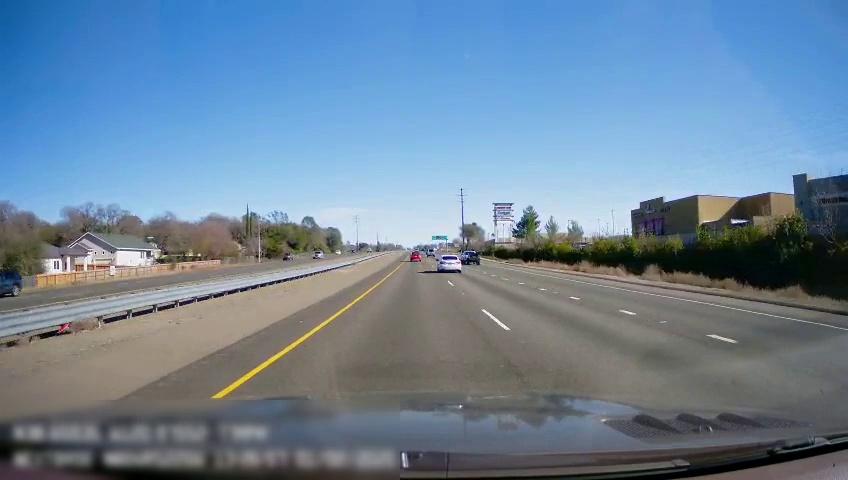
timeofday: Day
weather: Sunny
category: Drivable Space
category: Drivable Space
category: Vehicles | SUV
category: Vehicles | Other LV
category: Vehicles | Truck
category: Vehicles | SUV
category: Vehicles | SUV
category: Vehicles | Car
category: Vehicles | Truck
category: Vehicles | SUV
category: Lanes | Current Lane
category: Lanes | Current Lane
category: Lanes | Alternate Lane
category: Lanes | Alternate Lane
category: Traffic | Signs